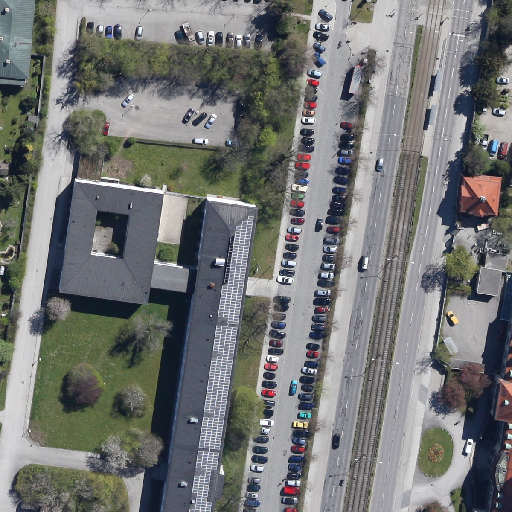
Referring expression: van in the parking area